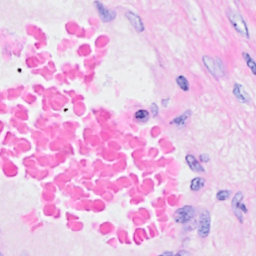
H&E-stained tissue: Breast